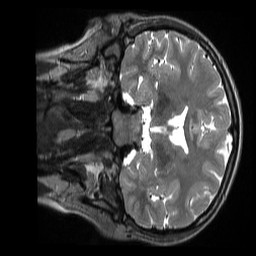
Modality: T2w
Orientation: coronal
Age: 22
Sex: female